Aerial crown-view tile of a tropical tree (Barro Colorado Island, Panama), acquired 20250818:
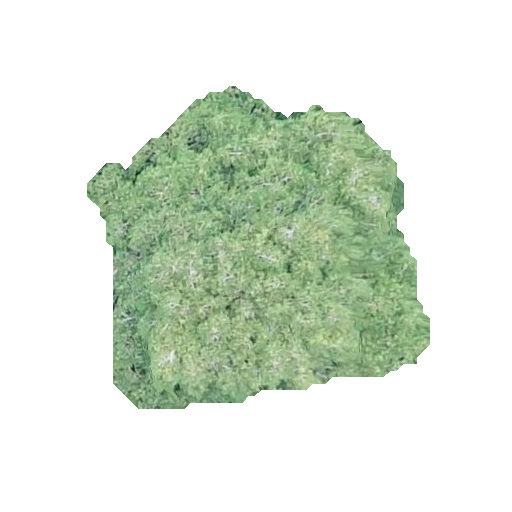
Species: Virola surinamensis
GBIF accepted scientific name: Virola surinamensis
Crown area: 116.042 m²